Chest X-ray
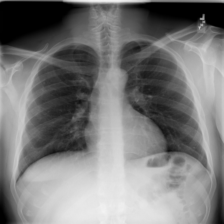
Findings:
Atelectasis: negative
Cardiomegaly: negative
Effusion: negative
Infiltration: negative
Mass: negative
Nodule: positive
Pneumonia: negative
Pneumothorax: negative
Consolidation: negative
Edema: negative
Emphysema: negative
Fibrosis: negative
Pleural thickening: negative
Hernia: negative